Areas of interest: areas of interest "Industrial Park"
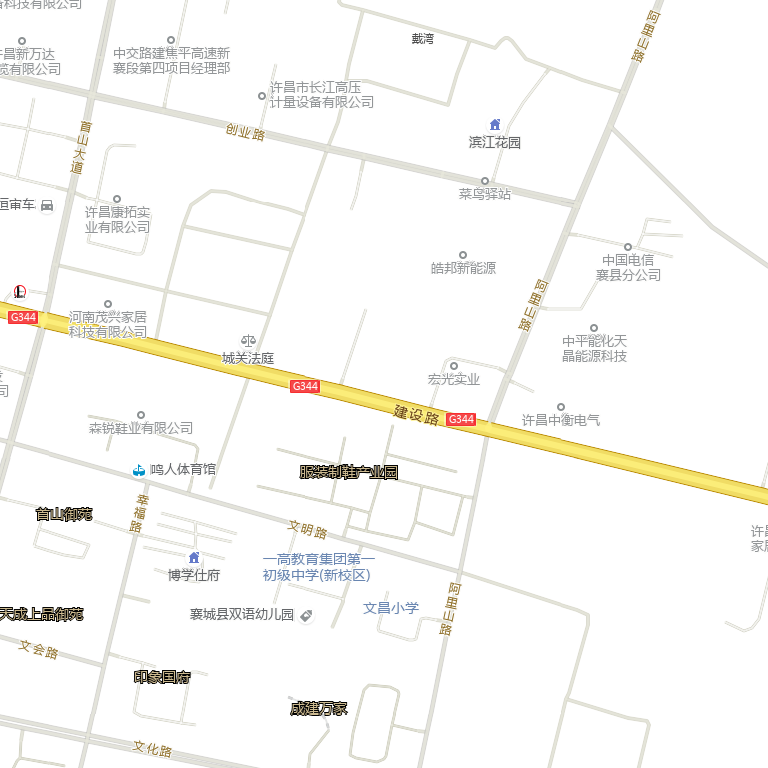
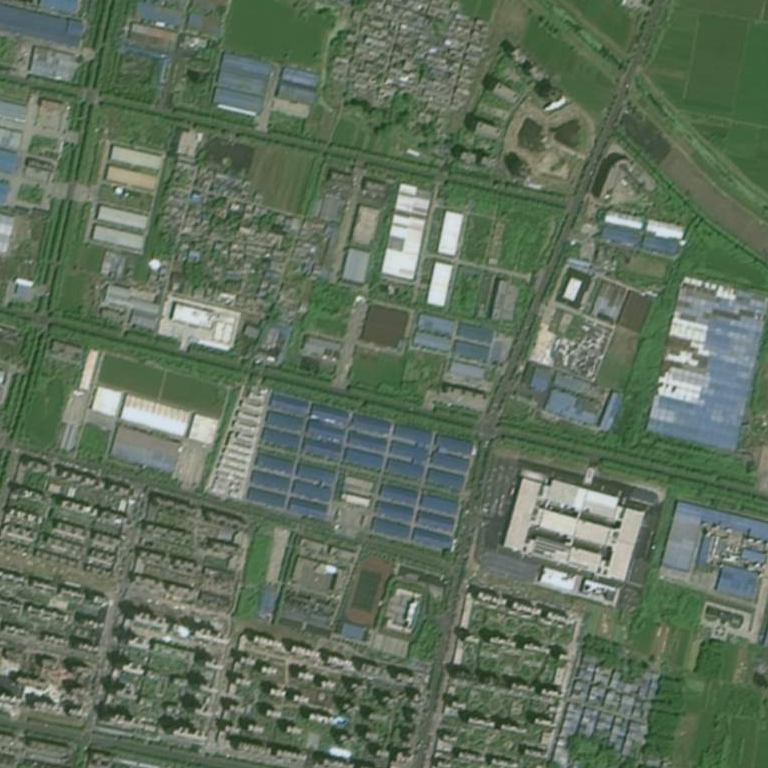